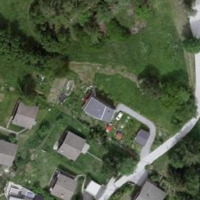
EUNIS habitat code: 55
Species observed at this site:
Gentianella campestris